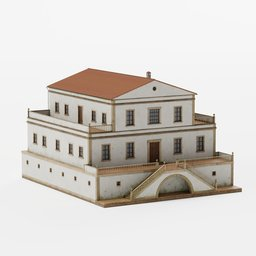
Label: architecture